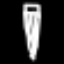
Label: pencil